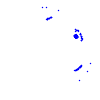
Particle: electron